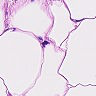
Metastatic tissue present: no